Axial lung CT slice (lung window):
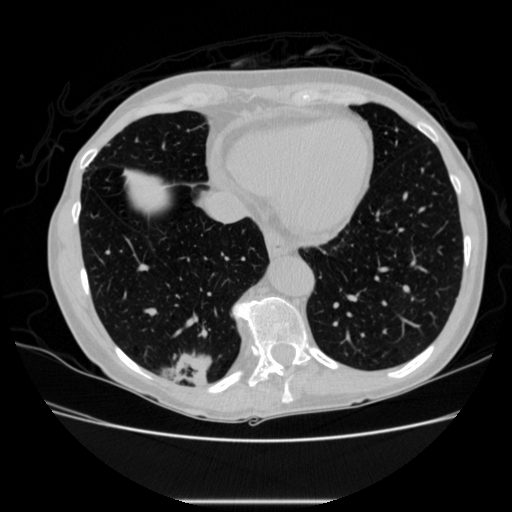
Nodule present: no